【题型】解答题　【知识点】解析几何　【难度】hard
已知椭圆$\varGamma:\dfrac{x^2}{9}+\dfrac{y^2}{3}=1$，直线$l$经过椭圆$\varGamma$的右顶点$P$且与椭圆交于另一点$A$，设线段$AP$的中点为$M$.

\vspace{3pt}
\noindent
(1)求椭圆$\varGamma$的焦距和离心率；

\noindent
(2)若$k_{OM}=-\dfrac{1}{3}$，求直线$AP$的方程；

\noindent
(3)过点$P$再作一条直线与椭圆$\varGamma$交于点$B$，线段$BP$的中点为$N$. 若$OM\perp ON$，则直线$AB$是否经过定点？若经过定点，求出定点坐标；若不经过定点，请说明理由.
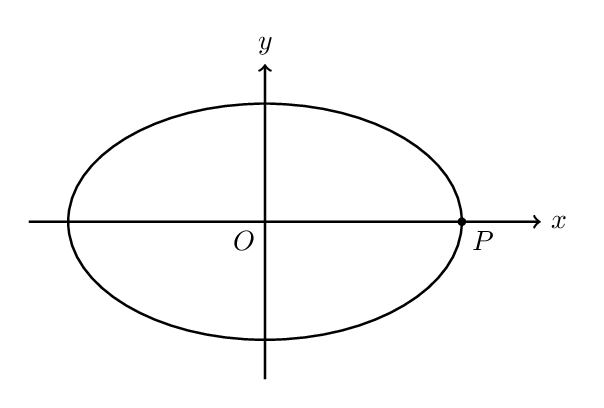
【解答】
\vspace{8pt}
\noindent
\textbf{【答案】}
(1)$2\sqrt{6}$,$\dfrac{\sqrt{6}}{3}$

\noindent
(2)$x-y-3=0$

\noindent
(3)直线$AB$经过定点$\left(-\dfrac{3}{2},0\right)$.

\vspace{8pt}
\noindent
\textbf{【知识点】}求椭圆的焦点、焦距、求椭圆的离心率或离心率的取值范围、椭圆中的定值问题、由韦达定理或斜率求弦中点

\vspace{3pt}
\noindent
\textbf{【分析】}
(1) 根据椭圆方程确定$a$、$b$，利用$c=\sqrt{a^2-b^2}$解出$c$即可求解；

\noindent
(2) 设直线$AP$的方程$x=ty+3$，直曲联立根据韦达定理得：$y_A+y_P=\dfrac{-6t}{t^2+3}$，结合$M$为$AP$中点解出$M$坐标，再利用$k_{OM}=-\dfrac{1}{3}$，解出$t=1$，即可求解；

\noindent
(3)分直线$AB$斜率存在与不存在两种情况讨论，斜率存在时，设出$AB$方程，直曲联立，利用韦达定理，结合已知条件，求出直线过定点；斜率不存在时，设出$A$、$B$两点坐标，根据中点坐标公式，求出$M$、$N$坐标，结合已知条件，求出直线过定点，两种情况综合即可求解.

\vspace{8pt}
\noindent
\textbf{【详解】}
(1) 由$a=3$,$b=\sqrt{3}$得$c=\sqrt{a^2-b^2}=\sqrt{6}$，所以焦距$2c=2\sqrt{6}$，离心率$e=\dfrac{c}{a}=\dfrac{\sqrt{6}}{3}$.

\vspace{5pt}
\noindent
(2) $P(3,0)$，设直线$AP$的方程$x=ty+3$，

\noindent
与椭圆$\varGamma:\dfrac{x^2}{9}+\dfrac{y^2}{3}=1$，联立$\begin{cases}x=ty+3 \\ \dfrac{x^2}{9}+\dfrac{y^2}{3}=1\end{cases}$得：$\dfrac{(ty+3)^2}{9}+\dfrac{y^2}{3}=1$，

\noindent
整理得：$(t^2+3)y^2+6ty=0$，$y_A+y_P=\dfrac{-6t}{t^2+3}$，$y_Ay_P=0$

\noindent
因为点$M$与点$P$不重合，$M$为$AP$中点，所以$y_M=\dfrac{y_A+y_P}{2}=\dfrac{-3t}{t^2+3}$，

\noindent
代入方程$x=ty+3$，解得$x_M=\dfrac{-3t^2}{t^2+3}+3=\dfrac{9}{t^2+3}$，所以可得点$M\left(\dfrac{9}{t^2+3},\dfrac{-3t}{t^2+3}\right)$，

\noindent
于是由$k_{OM}=\dfrac{-3t}{9}=-\dfrac{1}{3}$得$t=1$，直线$AP$的方程：$x-y-3=0$.

\vspace{5pt}
\noindent
(3)
\textcircled{1}当直线$AB$斜率存在时，设方程为：$y=kx+m$，与椭圆$\varGamma:\dfrac{x^2}{9}+\dfrac{y^2}{3}=1$，

\noindent
联立$\begin{cases}y=kx+m \\ \dfrac{x^2}{9}+\dfrac{y^2}{3}=1\end{cases}$，得：$\dfrac{x^2}{9}+\dfrac{(kx+m)^2}{3}=1$，

\noindent
整理得：$(3k^2+1)x^2+6kmx+3m^2-9=0$，

\noindent
设$A(x_1,y_1)$,$B(x_2,y_2)$，由韦达定理得$\begin{cases}x_1+x_2=\dfrac{-6km}{3k^2+1} \\ x_1x_2=\dfrac{3m^2-9}{3k^2+1}\end{cases}$，

\noindent
且$\Delta=36k^2m^2-4(3k^2+1)(3m^2-9)>0$，化简得$m^2-9k^2-3<0$，

\noindent
又$P(3,0)$，从而$M\left(\dfrac{x_1+3}{2},\dfrac{y_1}{2}\right)$，$N\left(\dfrac{x_2+3}{2},\dfrac{y_2}{2}\right)$，

\noindent
由$OM\perp ON$可得$\overrightarrow{OM}\cdot\overrightarrow{ON}=0$，从而$(x_1+3)(x_2+3)+y_1y_2=0$，

\noindent
又因为$y_1=kx_1+m$，$y_2=kx_2+m$，

\noindent
所以以上式化为：$(x_1+3)(x_2+3)+(kx_1+m)(kx_2+m)=0$

\noindent
整理得：$(k^2+1)x_1x_2+(km+3)(x_1+x_2)+m^2+9=0$，

\noindent
韦达定理代入：$\dfrac{(k^2+1)(3m^2-9)}{3k^2+1}+\dfrac{-6km\cdot(km+3)}{3k^2+1}+m^2+9=0$，

\noindent
化简得：$9k^2-9km+2m^2=0$.

\noindent
$(3k-2m)(3k-m)=0$，所以$m=3k$或$m=\dfrac{3}{2}k$

\noindent
当$m=3k$时，直线$AB$为：$y=kx+3k=k(x+3)$，

\noindent
直线$AB$经过点$(-3,0)$，舍去；

\noindent
当$m=\dfrac{3}{2}k$时，直线$AB$为：$y=kx+\dfrac{3}{2}k=k\left(x+\dfrac{3}{2}\right)$，

\noindent
此时$\dfrac{9}{4}k^2-9k^2-3<0$成立，直线$AB$经过定点$\left(-\dfrac{3}{2},0\right)$

\vspace{3pt}
\noindent
\textcircled{2}当直线$AB$斜率不存在时，设$A(m,n)$，$B(m,-n)$，

\noindent
则$M\left(\dfrac{m+3}{2},\dfrac{n}{2}\right)$，$N\left(\dfrac{m+3}{2},\dfrac{-n}{2}\right)$，$\overrightarrow{OM}=\left(\dfrac{m+3}{2},\dfrac{n}{2}\right)$，$\overrightarrow{ON}=\left(\dfrac{m+3}{2},\dfrac{-n}{2}\right)$

\noindent
代入$\overrightarrow{OM}\cdot\overrightarrow{ON}=0$，得$n^2=(m+3)^2$

\noindent
与$\dfrac{m^2}{9}+\dfrac{n^2}{3}=1$联立得：$2m^2+9m+9=0$解得$m=-\dfrac{3}{2}$

\noindent
此时直线$AB$也经过点$\left(-\dfrac{3}{2},0\right)$.

\vspace{3pt}
\noindent
综上，直线$AB$经过定点$\left(-\dfrac{3}{2},0\right)$.

\vspace{5pt}
\noindent
\textbf{【点睛】}关键点点睛：

\noindent
本题关键在于设分斜率存在与不存在两种情况设出直线$AB$方程，

\noindent
利用直曲联立得到方程，结合韦达定理解决问题.
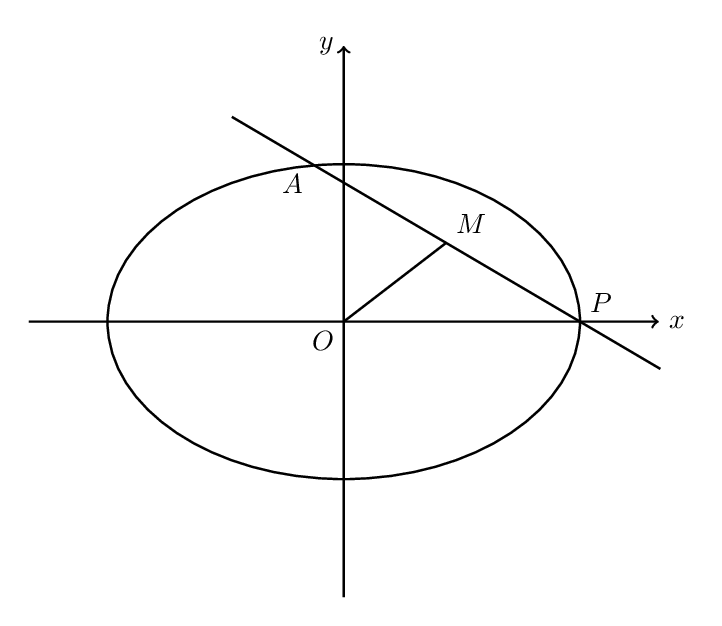
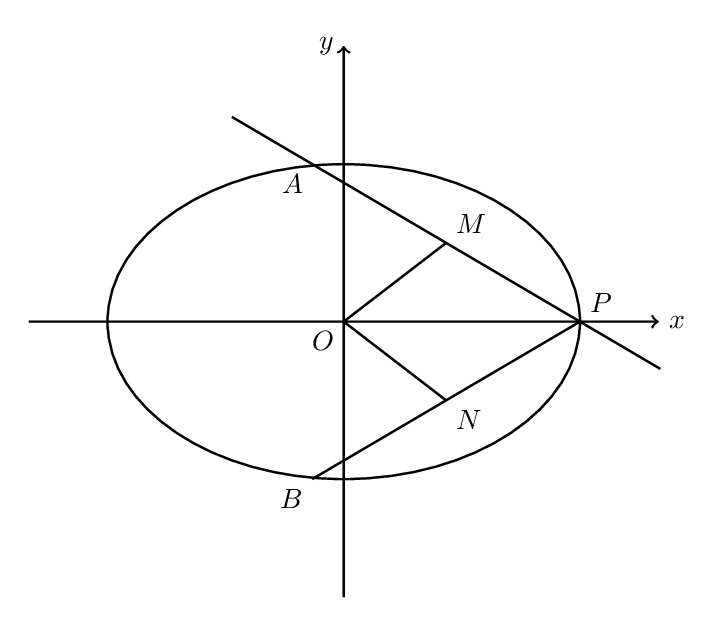